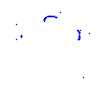
Particle: kaon